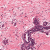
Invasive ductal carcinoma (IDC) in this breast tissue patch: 0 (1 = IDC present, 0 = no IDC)